Question: I wrote a man-in-the-middle/proxy server initially on my mac. Essentially the proxy creates a socket and waits for a connection, then connects to another application. This works flawlessly on in OS X and in OpenBSD; however, when porting the proxy to Ubuntu, it doesn't work as intended.
There is two instances of this proxy running, listening on two separate ports. When this is ran on Ubuntu, all the traffic goes through a single port. I also run into a problem when setting the socket to nonblocking (through fcntl) that sometimes it fails with "Invalid Argument"
I am using sys/socket.
Any pitfalls during this port that I am missing?
I believe there are two problems. One being the Invalid Argument, the other being that traffic is being pushed to different ports.

Service 1 binds to Proxy instance 1 which then binds back to the appropriate service on the black box, which kicks off service 2. However, for some reason on Ubuntu it connects to the Instance 1 which is listening on the incorrect port.
Found out why i was getting the invalid argument, sadly i'm still having the other issue.
fcntl(fd, cmd, arg)
cmd - F_SETFL(long)
I was passing in a pointer to an int instead of the long primitive.
'''
#include <stdio.h>
#include <unistd.h>
#include <stdlib.h>
#include <errno.h>
#include <netdb.h>
#include <string.h>
#include <signal.h>
#include <assert.h>
#include <syslog.h>
#include <sys/types.h>
#include <sys/select.h>
#include <sys/file.h>
#include <sys/ioctl.h>
#include <sys/param.h>
#include <sys/socket.h>
#include <sys/stat.h>
#include <sys/time.h>
#include <sys/wait.h>
#include <netinet/in.h>
#include <arpa/ftp.h>
#include <arpa/inet.h>
#include <arpa/telnet.h>
void cleanup(int sig)
{
syslog(LOG_INFO, "Cleaning up...");
exit(0);
}
void sigreap(int sig)
{
int status;
pid_t p;
while ((p = waitpid(-1, &status, WNOHANG)) > 0) {
syslog(LOG_INFO, "sigreap: pid=%d, status=%d
", (int) p, status);
}
/* doh! */
signal(SIGCHLD, sigreap);
}
void set_nonblock(int fd)
{
long fl;
int x;
fl = fcntl(fd, F_GETFL);
if (fl < 0) {
syslog(LOG_ERR, "fcntl F_GETFL: FD %d: %s", fd, strerror(errno));
exit(1);
}
fl |= O_NONBLOCK;
x = fcntl(fd, F_SETFL, fl);
if (x < 0) {
syslog(LOG_ERR, "fcntl F_SETFL: FD %d: %s", fd, strerror(errno));
exit(1);
}
}
int create_server_sock(char *addr, int port)
{
int addrlen, s, on = 1, x;
static struct sockaddr_in client_addr;
s = socket(AF_INET, SOCK_STREAM, 0);
if (s < 0)
perror("socket"), exit(1);
addrlen = sizeof(client_addr);
memset(&client_addr, '', addrlen);
client_addr.sin_family = AF_INET;
client_addr.sin_addr.s_addr = INADDR_ANY; //inet_addr(addr);
client_addr.sin_port = htons(port);
setsockopt(s, SOL_SOCKET, SO_REUSEADDR, &on, 4);
x = bind(s, (struct sockaddr *) &client_addr, addrlen);
if (x < 0)
perror("bind"), exit(1);
x = listen(s, 5);
if (x < 0)
perror("listen"), exit(1);
return s;
}
int open_remote_host(char *host, int port)
{
struct sockaddr_in rem_addr;
int len, s, x;
struct hostent *H;
int on = 1;
H = gethostbyname(host);
if (!H)
return (-2);
len = sizeof(rem_addr);
s = socket(AF_INET, SOCK_STREAM, 0);
if (s < 0)
return s;
setsockopt(s, SOL_SOCKET, SO_REUSEADDR, &on, 4);
len = sizeof(rem_addr);
memset(&rem_addr, '', len);
rem_addr.sin_family = AF_INET;
memcpy(&rem_addr.sin_addr, H->h_addr, H->h_length);
rem_addr.sin_port = htons(port);
x = connect(s, (struct sockaddr *) &rem_addr, len);
if (x < 0) {
close(s);
return x;
}
set_nonblock(s);
return s;
}
int get_hinfo_from_sockaddr(struct sockaddr_in addr, int len, char *fqdn)
{
struct hostent *hostinfo;
hostinfo = gethostbyaddr((char *) &addr.sin_addr.s_addr, len, AF_INET);
if (!hostinfo) {
sprintf(fqdn, "%s", inet_ntoa(addr.sin_addr));
return 0;
}
if (hostinfo && fqdn)
sprintf(fqdn, "%s [%s]", hostinfo->h_name, inet_ntoa(addr.sin_addr));
return 0;
}
int wait_for_connection(int s)
{
int newsock;
socklen_t len;
static struct sockaddr_in peer;
len = sizeof(struct sockaddr);
newsock = accept(s, (struct sockaddr *) &peer, &len);
/* dump_sockaddr (peer, len); */
if (newsock < 0) {
if (errno != EINTR)
perror("accept");
}
get_hinfo_from_sockaddr(peer, len, client_hostname);
set_nonblock(newsock);
return (newsock);
}
static int print_bytes(char * buf, ssize_t length)
{
int i = 0, ascii_off = 0, hex_off = 0;
char * hex_bytes = (char *) calloc(32*2,1);
char * ascii_bytes = (char *) calloc(32*2,1);
for( i = 0; i < length; i++)
{
hex_off += sprintf(hex_bytes+hex_off,"%02X ",(unsigned char)buf[i]);
if(buf[i] >= '!' && buf[i] <= '~')
ascii_off += sprintf(ascii_bytes+ascii_off,"%c ",buf[i]);
else
ascii_off += sprintf(ascii_bytes+ascii_off,". ");
if( ((i+1) % 16 == 0) || i == length-1 )
{
fprintf(stderr,"%-48s %s
",hex_bytes,ascii_bytes);
free(hex_bytes);
free(ascii_bytes);
hex_bytes = (char *) calloc(32*2,1);
ascii_bytes = (char *) calloc(32*2,1);
ascii_off = 0;
hex_off = 0;
if(i != length-1)
fprintf(stderr," ");
}
}
free(hex_bytes);
free(ascii_bytes);
return 0;
}
int mywrite(int fd, char *buf, int *len)
{
int x = write(fd, buf, *len);
print_bytes(buf,*len);
if (x < 0)
return x;
if (x == 0)
return x;
if (x != *len)
memmove(buf, buf+x, (*len)-x);
*len -= x;
return x;
}
void service_client(int fd1, int fd2, int injfd)
{
int maxfd;
cfd = fd1;
sfd = fd2;
char *sbuf;
char *cbuf;
int x, n;
int cbo = 0;
int sbo = 0;
int ibo = 0;
fd_set R;
int max_clients = 30;
int i = 0,s = 0, addrlen;
struct sockaddr_in address;
sbuf = malloc(BUF_SIZE);
cbuf = malloc(BUF_SIZE);
cntrlbuf = calloc(1,BUF_SIZE);
char * injbuf = malloc(BUF_SIZE);
maxfd = cfd > sfd ? cfd : sfd;
maxfd = injfd > maxfd ? injfd : maxfd;
maxfd++;
maxfd++;
struct inj_con * ptr;
while (1) {
struct timeval to;
if (cbo) {
process_packet(cbuf,&cbo,sfd);
}
if (sbo) {
process_packet(sbuf,&sbo,cfd);
}
if (ibo) {
process_packet(injbuf,&ibo,cfd);
}
if (cntrlo) {
fprintf(stderr,"Control->(%d), len = 0x%x (%d):
",cfd,cntrlo,cntrlo);
if (mywrite(cfd, cntrlbuf, &cntrlo) < 0 && errno != EWOULDBLOCK) {
syslog(LOG_ERR, "write %d: %s", cfd, strerror(errno));
exit(1);
}
}
FD_ZERO(&R);
if (cbo < BUF_SIZE)
FD_SET(cfd, &R);
if (sbo < BUF_SIZE)
FD_SET(sfd, &R);
if (ibo < BUF_SIZE)
FD_SET(injfd, &R);
to.tv_sec = 0;
to.tv_usec = 1000;
x = select(max_clients+3, &R, 0, 0, &to);
if (x > 0 || cntrl_q->item_count > 0) {
if (FD_ISSET(injfd, &R)) {
int new_socket;
if((new_socket = accept(injfd, (struct sockaddr *) &address, (socklen_t *) &addrlen)) < 0)
{
perror("accept");
exit(1);
}
// Truncated
//
}
char * temp_pkt;
if (FD_ISSET(cfd, &R)) {
temp_pkt = (char *) calloc(BUF_SIZE,1);
n = read(cfd, temp_pkt, BUF_SIZE);
syslog(LOG_INFO, "read %d bytes from CLIENT (%d)", n, cfd);
if (n > 0) {
push_msg(s_q,temp_pkt,n);
} else {
free(temp_pkt);
close(cfd);
close(sfd);
close_injection_sockets();
close(injfd);
_exit(0);
}
}
if (FD_ISSET(sfd, &R)) {
temp_pkt = (char *) calloc(BUF_SIZE,1);
n = read(sfd, temp_pkt, BUF_SIZE);
syslog(LOG_INFO, "read %d bytes from SERVER (%d)
", n, sfd);
if (n > 0) {
push_msg(c_q,temp_pkt,n);
} else {
free(temp_pkt);
close(sfd);
close(cfd);
close_injection_sockets();
close(injfd);
_exit(0);
}
}
if(cntrlo == 0 && cntrl_q->front != NULL)
{
struct msg * tmp = next_msg(cntrl_q);
if(tmp != NULL)
{
memcpy(cntrlbuf,tmp->msg,tmp->len);
cntrlo += tmp->len;
free(tmp->msg);
free(tmp);
}
}
if(sbo == 0 && c_q->front != NULL)
{
struct msg * tmp = next_msg(c_q);
if(tmp != NULL)
{
memcpy(sbuf,tmp->msg,tmp->len);
sbo += tmp->len;
free(tmp->msg);
free(tmp);
}
}
if(cbo == 0 && s_q->front != NULL)
{
struct msg * tmp = next_msg(s_q);
if(tmp != NULL)
{
memcpy(cbuf,tmp->msg,tmp->len);
cbo += tmp->len;
free(tmp->msg);
free(tmp);
}
}
if(ibo == 0 && inj_q->front != NULL)
{
struct msg * tmp = next_msg(inj_q);
if(tmp != NULL)
{
memcpy(injbuf,tmp->msg,tmp->len);
ibo += tmp->len;
free(tmp->msg);
free(tmp);
}
}
} else if (x < 0 && errno != EINTR) {
close(sfd);
close(cfd);
_exit(0);
}
}
}
static int create_injection_sock(int injectionport)
{
struct sockaddr_in serv_addr;
int portno = injectionport;
int sockfd = socket(AF_INET, SOCK_STREAM, 0);
if (sockfd <0)
{
perror("ERROR: opening socket");
exit(1);
}
bzero((char *) &serv_addr, sizeof(serv_addr));
serv_addr.sin_family = AF_INET;
serv_addr.sin_addr.s_addr = INADDR_ANY;
serv_addr.sin_port = htons(portno);
if (bind(sockfd, (struct sockaddr *) &serv_addr, sizeof(serv_addr)) < 0)
{
perror("ERROR: on bind");
exit(1);
}
if (listen(sockfd,5) < 0 )
{
perror("listen injection");
exit(1);
}
return sockfd;
}
int main(int argc, char *argv[])
{
if (!(5 == argc || 6 == argc)) {
fprintf(stderr, "usage: %s laddr lport rhost rport [injectionport]
", argv[0]);
exit(1);
}
char *localaddr = strdup(argv[1]);
int localport = atoi(argv[2]);
char *remoteaddr = strdup(argv[3]);
int remoteport = atoi(argv[4]);
int injectionport;
if(argc == 6)
injectionport = atoi(argv[5]);
int client, server;
int master_sock;
int injection_sock = -1;
cntrl_q = (struct item_queue *) calloc(1,sizeof(struct item_queue));
inj_q = (struct item_queue *) calloc(1,sizeof(struct item_queue));
s_q = (struct item_queue *) calloc(1,sizeof(struct item_queue));
c_q = (struct item_queue *) calloc(1,sizeof(struct item_queue));
identities = (struct item_queue *) calloc(1,sizeof(struct item_queue));
assert(localaddr);
assert(localport > 0);
assert(remoteaddr);
assert(remoteport > 0);
if(argc == 6)
assert(injectionport > 0);
openlog(argv[0], LOG_PID, LOG_LOCAL4);
signal(SIGINT, cleanup);
signal(SIGCHLD, sigreap);
if(argc == 6)
injection_sock = create_injection_sock(injectionport);
master_sock = create_server_sock(localaddr, localport);
for (;;) {
if ((client = wait_for_connection(master_sock)) < 0)
continue;
if ((server = open_remote_host(remoteaddr, remoteport)) < 0)
continue;
if (!fork()) {
service_client(client, server, injection_sock);
}
close(client);
close(server);
}
}
'''
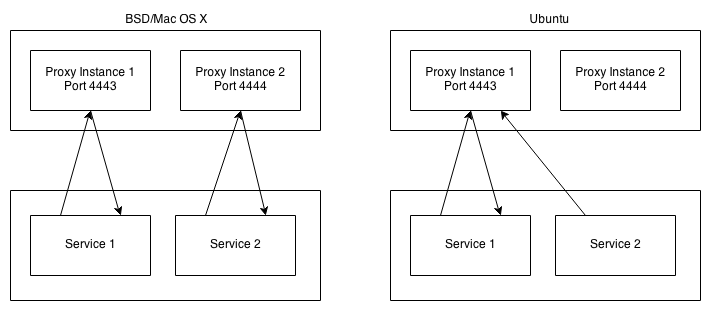
Answer: Turns out that SO_REUSEADDR socket option was the issue. I removed me setting that socket option and everything worked out.
<URL> Lead me to the solution.